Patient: sex M, age 54
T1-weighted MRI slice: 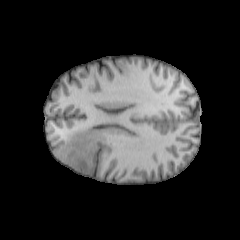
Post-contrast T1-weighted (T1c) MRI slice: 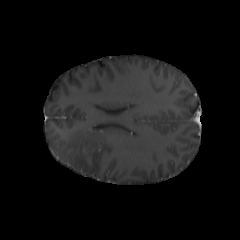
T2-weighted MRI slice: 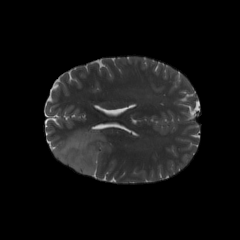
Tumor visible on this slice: yes
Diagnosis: Astrocytoma, IDH-wildtype
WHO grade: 3